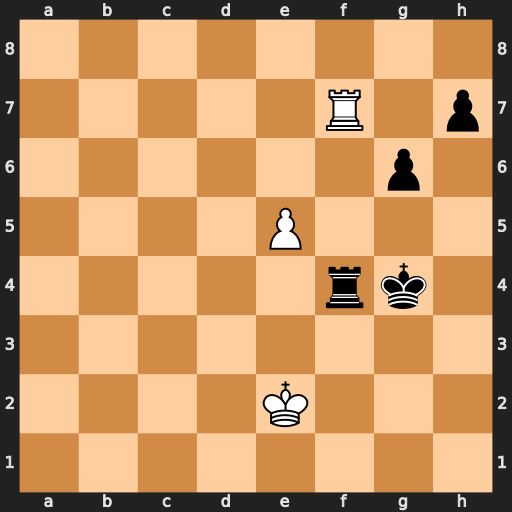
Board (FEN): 8/5R1p/6p1/4P3/5rk1/8/4K3/8
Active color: w
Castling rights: -
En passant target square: -
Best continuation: Rxf4+ Kxf4 e6